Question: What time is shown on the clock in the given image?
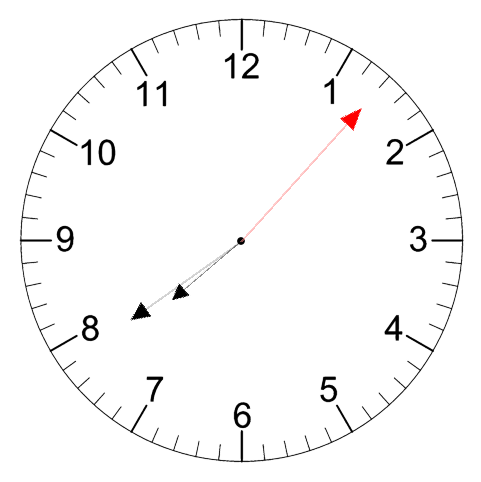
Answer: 07:39:07